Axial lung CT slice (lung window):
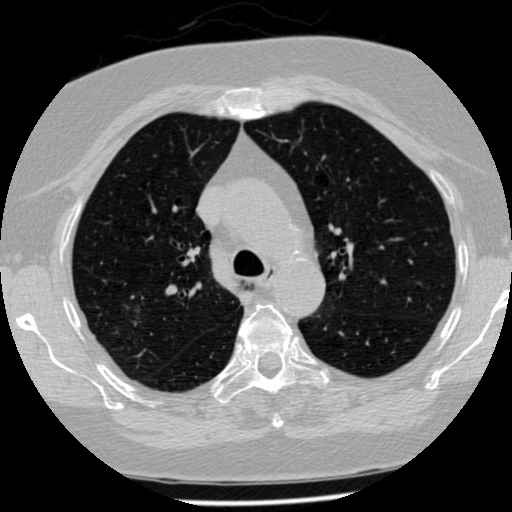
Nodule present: no